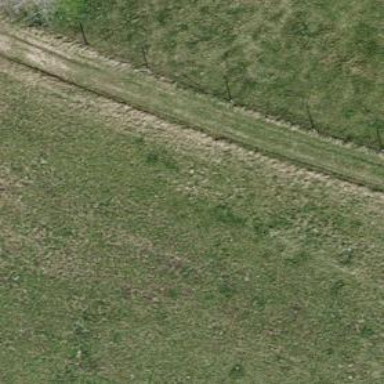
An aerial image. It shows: Track road.